Question: I have a site template that uses content search web parts and I select a different control and item templates for that content search web part.

When I save the site as a template and create a new site using that template, the site does not have the correct templates - it appears the default templates are applied. I pulled the site template into visual studio, and the settings I have set are indeed correct in the Elements.xml file. So why are these settings reverting back to the default values when I create a new site based on this site template and how can I make it hang onto my values?
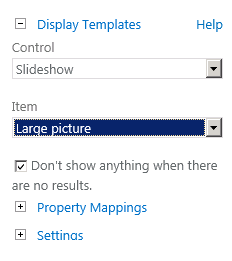
Answer: The answer can be found here: <URL>